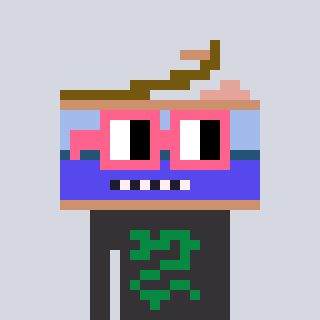
a pixel art character with square pink glasses, a canned ham-shaped head and a grayscale-colored body on a cool background